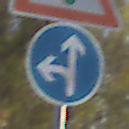
Verkehrszeichen: VorgeschriebeneFahrtrichtungGeradeausOderLinks
Zusatzzeichen oben: Lichtzeichenanlage
Umgebung: Outdoor, Urban
Tageszeit: MorningAfternoon
Wetter: PartlyCloudy
Licht: Natural
Jahreszeit: NotSpecified
Kontrast: MediumContrast